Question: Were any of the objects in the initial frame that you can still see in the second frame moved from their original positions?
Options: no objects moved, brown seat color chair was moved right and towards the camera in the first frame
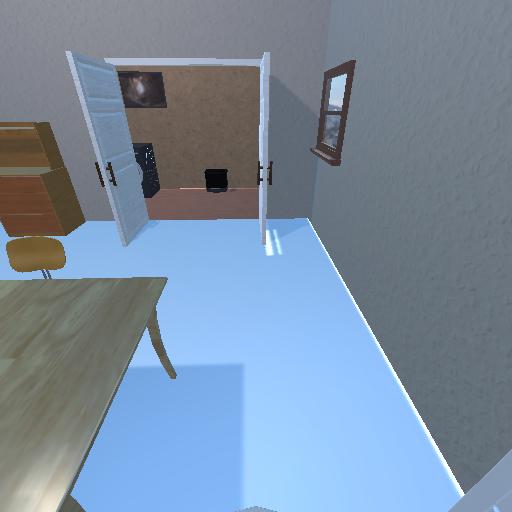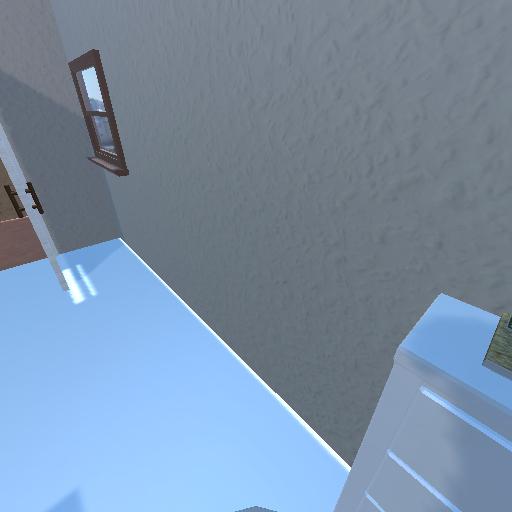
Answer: no objects moved